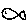
Label: fish